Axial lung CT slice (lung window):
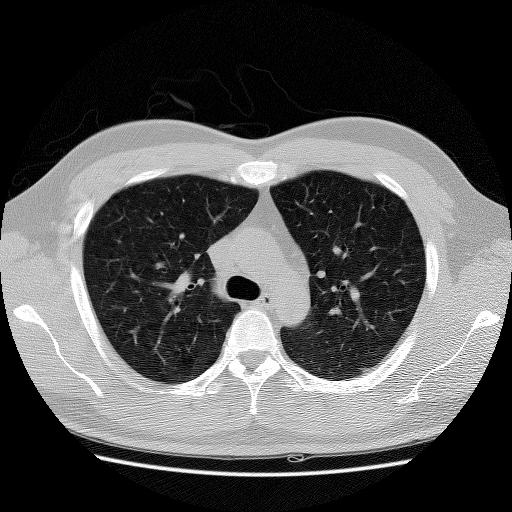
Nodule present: no